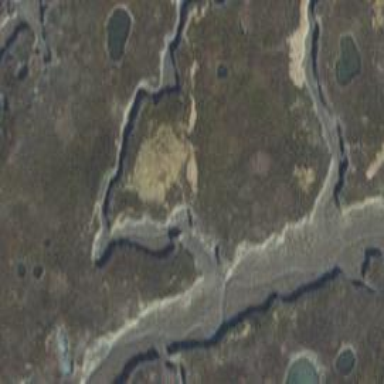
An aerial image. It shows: Tidal saltmarsh wetland.